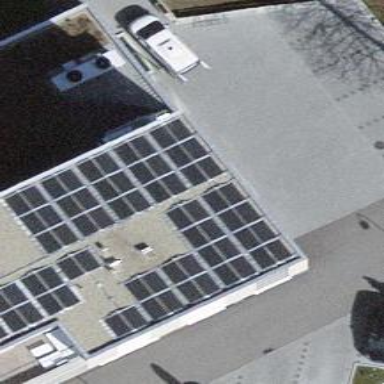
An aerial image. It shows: Solar power generator with photovoltaic panels.